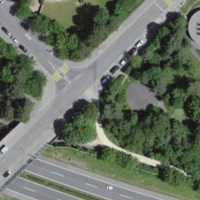
EUNIS habitat code: 57
Species observed at this site:
Urtica dioica